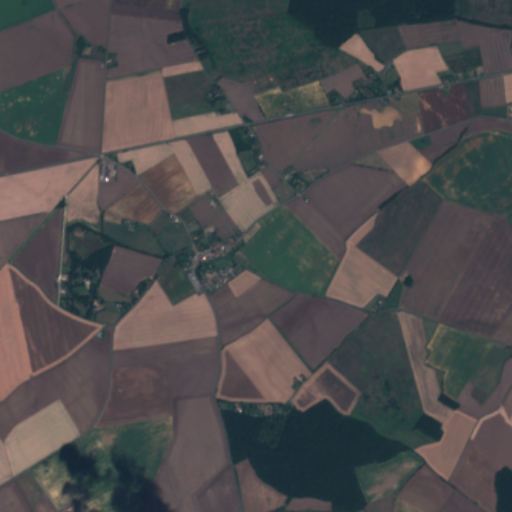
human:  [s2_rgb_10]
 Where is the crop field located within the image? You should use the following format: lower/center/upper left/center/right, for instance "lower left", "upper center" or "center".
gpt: The crop field is located in the center left of the image.
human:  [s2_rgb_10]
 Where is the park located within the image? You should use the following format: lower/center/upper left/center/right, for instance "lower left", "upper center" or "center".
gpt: The park is located in the center of the image.
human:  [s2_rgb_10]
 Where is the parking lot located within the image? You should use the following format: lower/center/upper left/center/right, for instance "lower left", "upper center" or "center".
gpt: The parking lot is located in the center of the image.
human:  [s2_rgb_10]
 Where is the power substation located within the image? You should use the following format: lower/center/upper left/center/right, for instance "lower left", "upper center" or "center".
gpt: The power substation is located in the center of the image.
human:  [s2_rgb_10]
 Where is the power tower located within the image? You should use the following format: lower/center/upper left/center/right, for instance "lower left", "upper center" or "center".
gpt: The power tower is located in the lower left of the image.
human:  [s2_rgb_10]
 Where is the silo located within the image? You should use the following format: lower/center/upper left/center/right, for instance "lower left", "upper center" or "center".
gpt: The silo is located in the upper left of the image.
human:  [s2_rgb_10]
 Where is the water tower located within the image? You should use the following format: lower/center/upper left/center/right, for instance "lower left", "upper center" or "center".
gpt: The water tower is located in the upper center of the image.
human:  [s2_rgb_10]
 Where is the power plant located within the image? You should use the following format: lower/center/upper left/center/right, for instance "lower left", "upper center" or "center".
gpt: There is no power plant in the image.